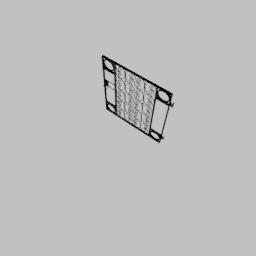
Label: architecture